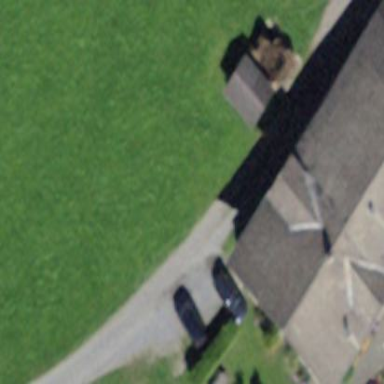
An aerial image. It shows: Barn.